Field crop: tomato
Growth stage: 1
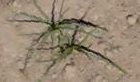
Species: cyperus